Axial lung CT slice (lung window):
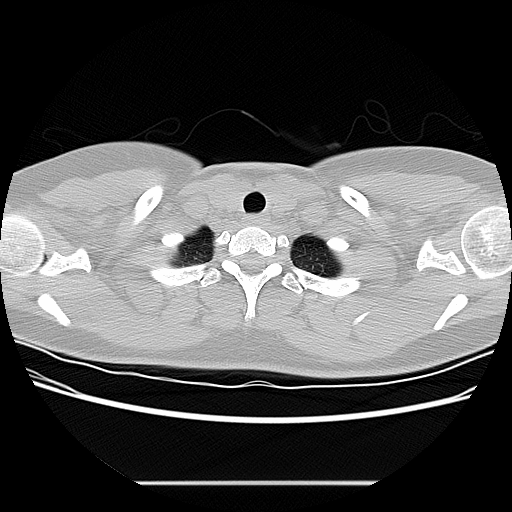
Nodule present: no